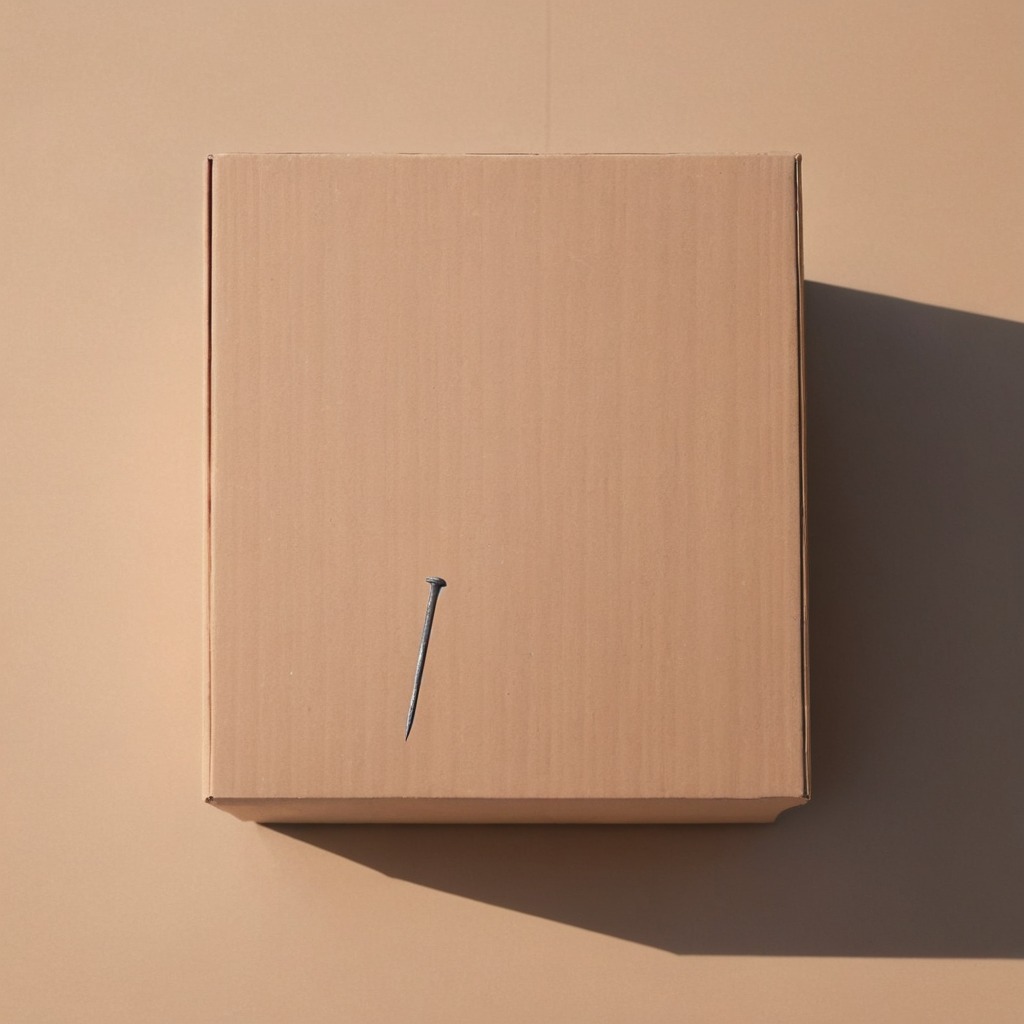
A nail is lying on the cardboard box surface.